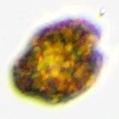
Label: Akashiwo